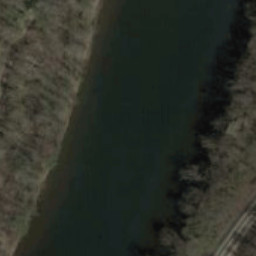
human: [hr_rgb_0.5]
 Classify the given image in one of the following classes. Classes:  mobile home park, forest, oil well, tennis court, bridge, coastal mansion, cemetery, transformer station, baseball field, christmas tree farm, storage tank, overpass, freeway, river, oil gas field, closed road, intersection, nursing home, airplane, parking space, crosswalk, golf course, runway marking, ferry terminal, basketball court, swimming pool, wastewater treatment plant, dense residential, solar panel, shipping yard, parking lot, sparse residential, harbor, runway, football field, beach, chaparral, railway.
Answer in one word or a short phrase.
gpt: river